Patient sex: M
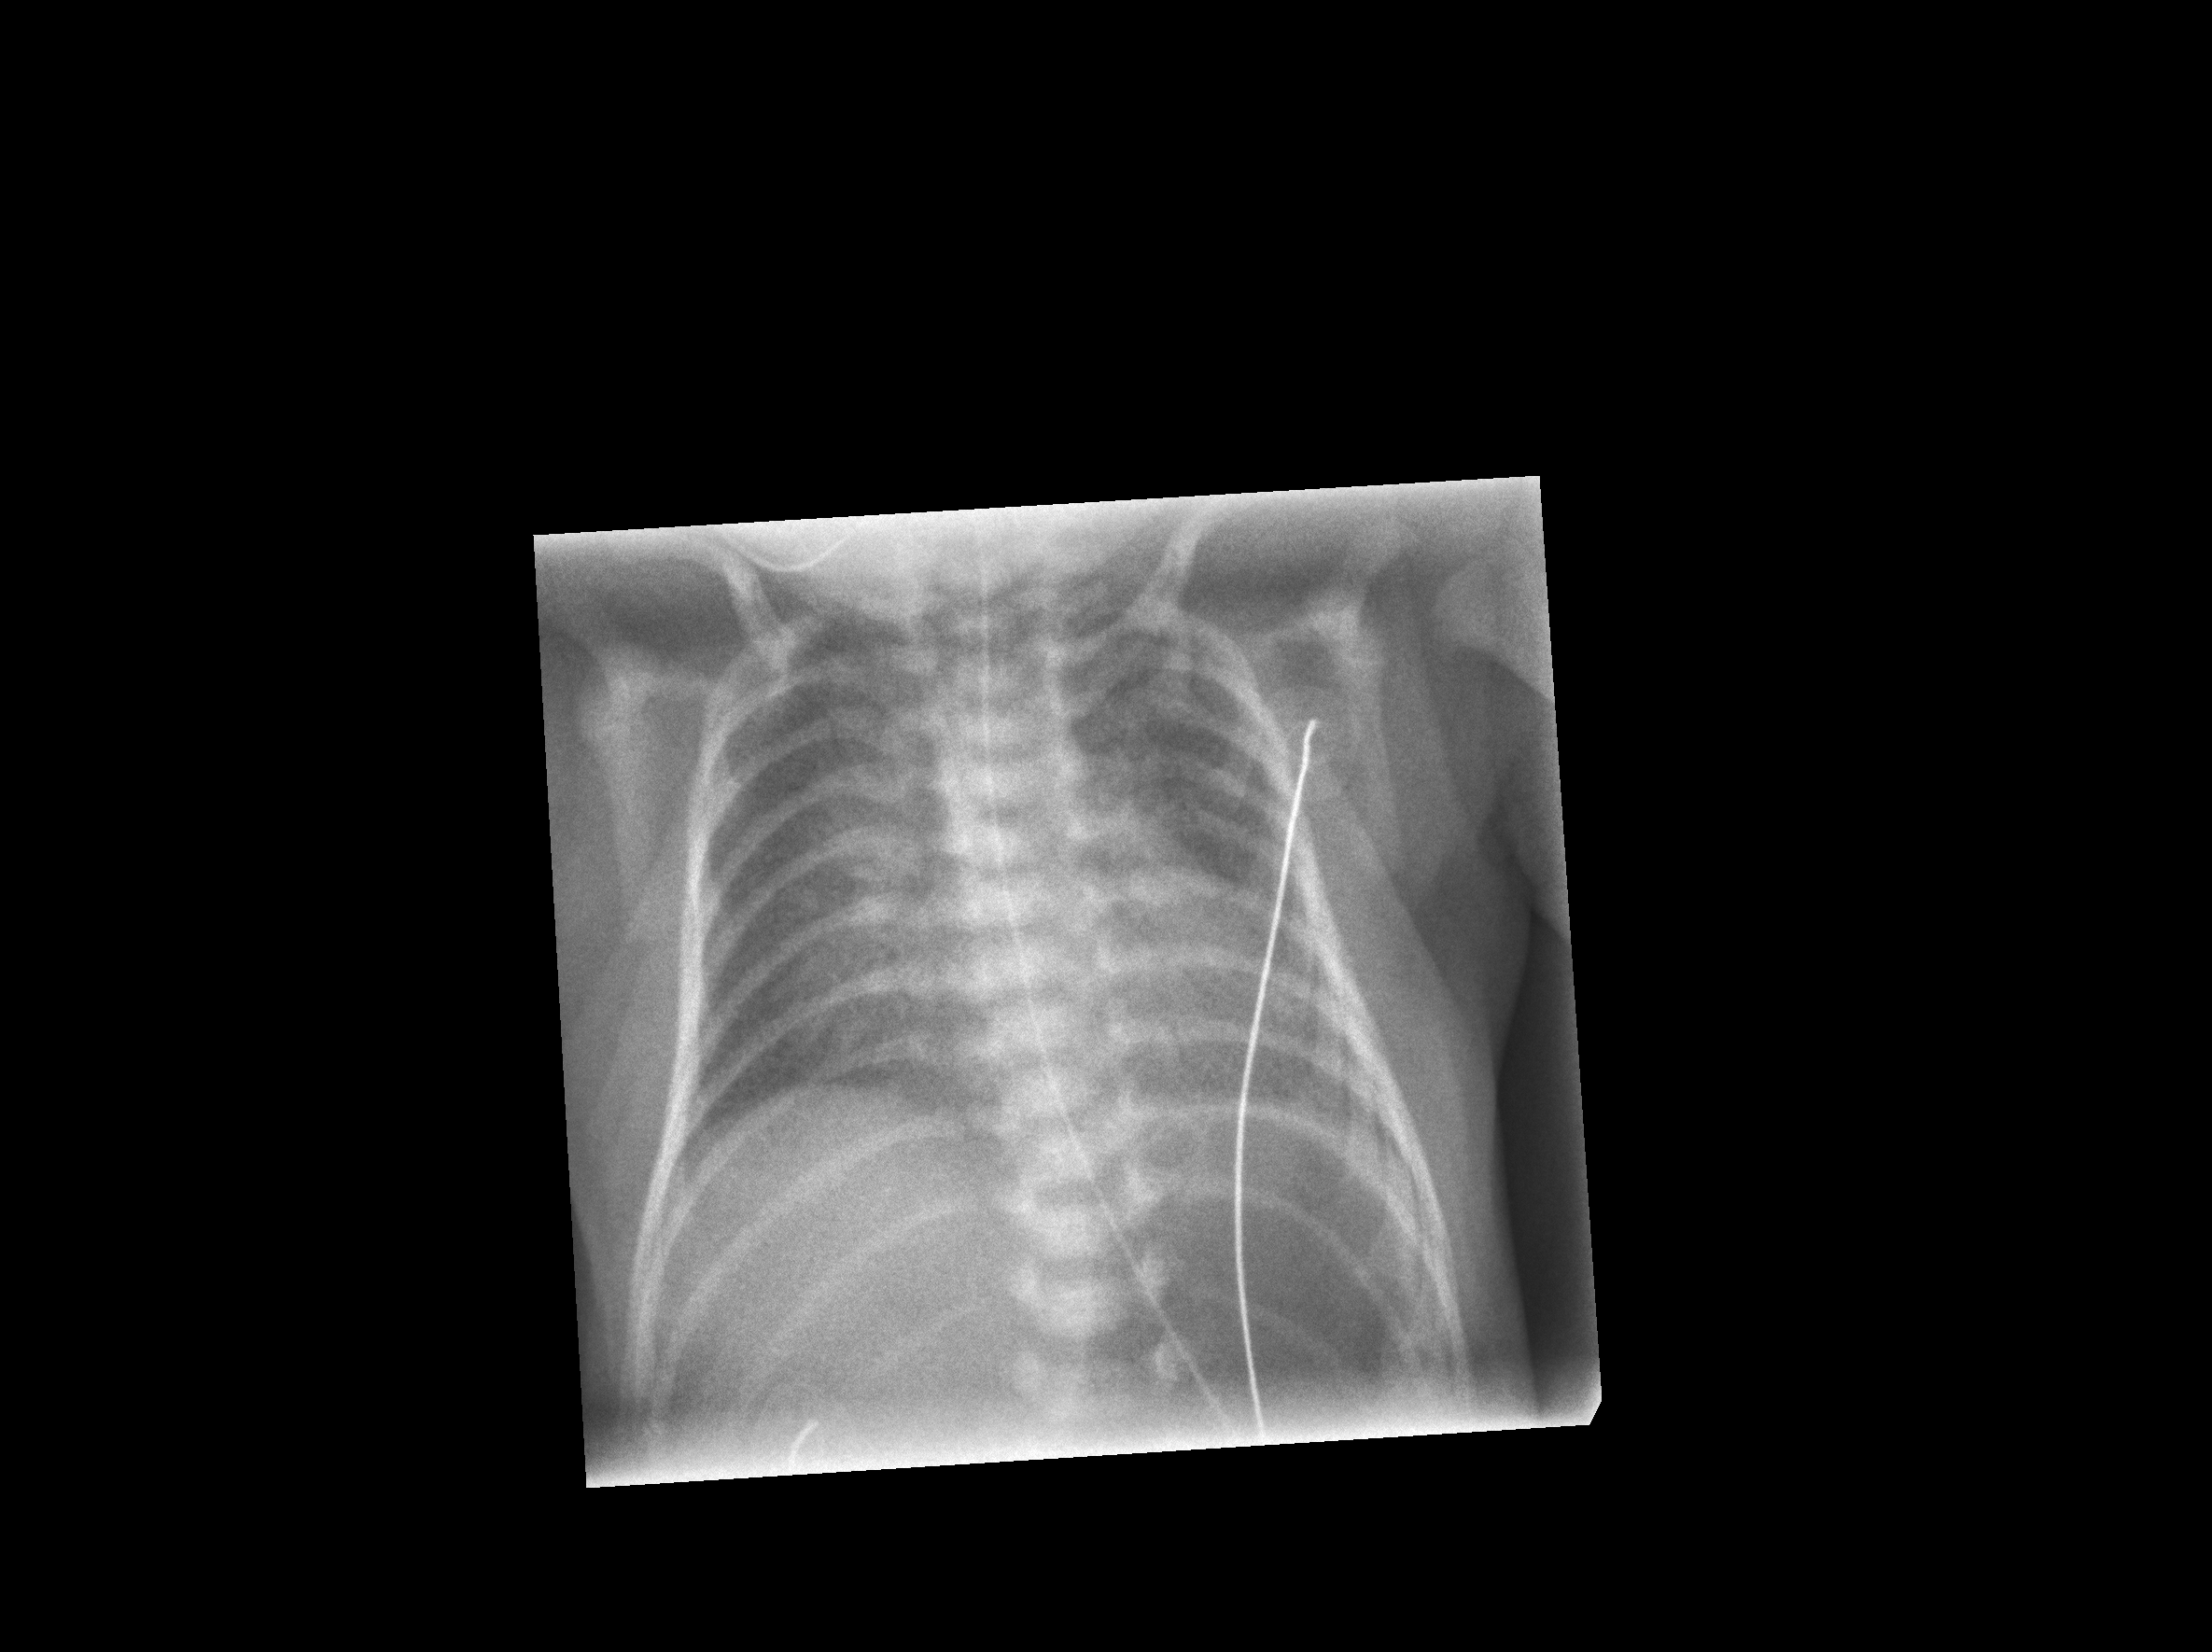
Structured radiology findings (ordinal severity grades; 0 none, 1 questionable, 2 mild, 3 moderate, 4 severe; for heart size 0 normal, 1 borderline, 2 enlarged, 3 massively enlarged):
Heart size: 0
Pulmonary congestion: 3
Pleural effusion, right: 0
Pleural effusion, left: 0
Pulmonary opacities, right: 2
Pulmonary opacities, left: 2
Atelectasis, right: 0
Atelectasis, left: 0